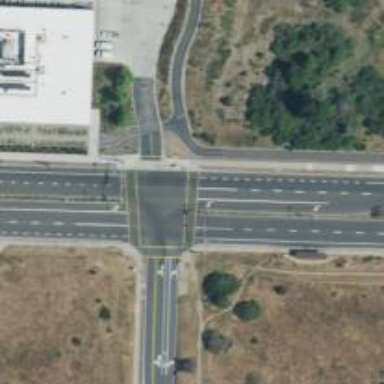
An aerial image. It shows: Marked crossing on the road.